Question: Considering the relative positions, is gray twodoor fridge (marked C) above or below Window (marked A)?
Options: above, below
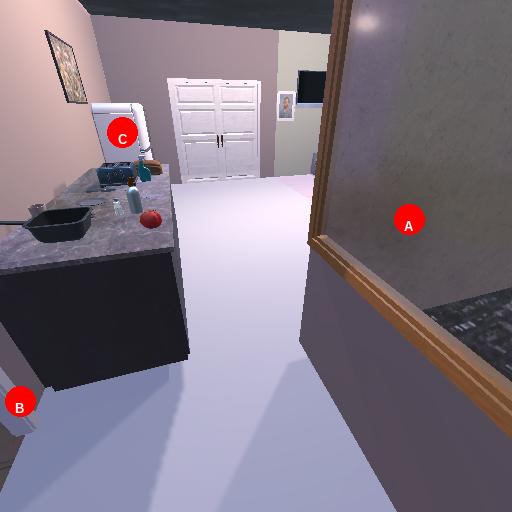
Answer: above